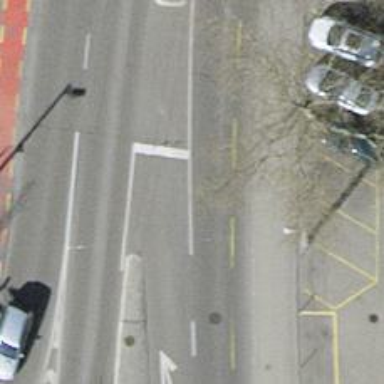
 all paved with asphalt. Trolley wires are present along the road."